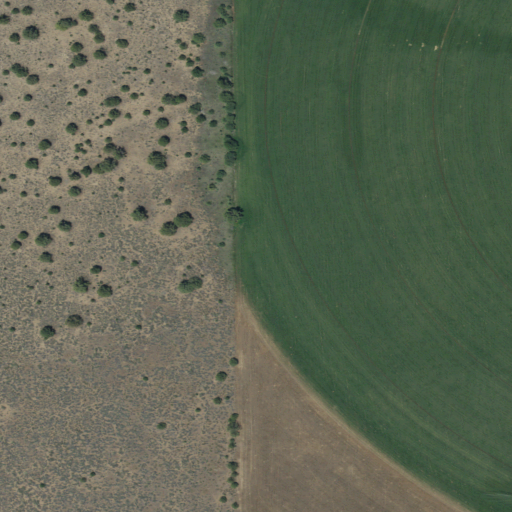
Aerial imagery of valley in California named Davis Canyon containing cultivated crops, shrub, grassland, and evergreen forest